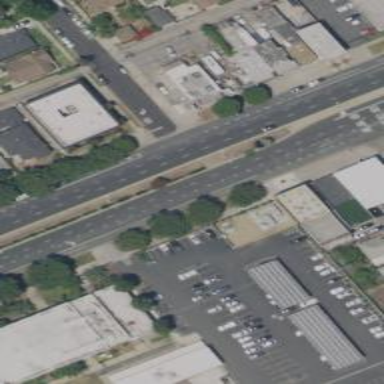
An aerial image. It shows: Solid stop line on the road.